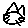
Label: cat